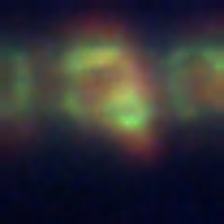
Taxon: Diatom_aggregate
Group: Diatoms